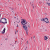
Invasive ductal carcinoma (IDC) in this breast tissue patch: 1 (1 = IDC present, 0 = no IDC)